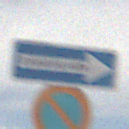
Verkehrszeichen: EinbahnstrasseRechtsweisend
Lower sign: EingeschraenktesHalteverbot
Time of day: Midday
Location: Outdoor (Nature)
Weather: PartlyCloudy
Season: NotSpecified
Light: Natural